Aerial crown-view tile of a tropical tree (Barro Colorado Island, Panama), acquired 20241112:
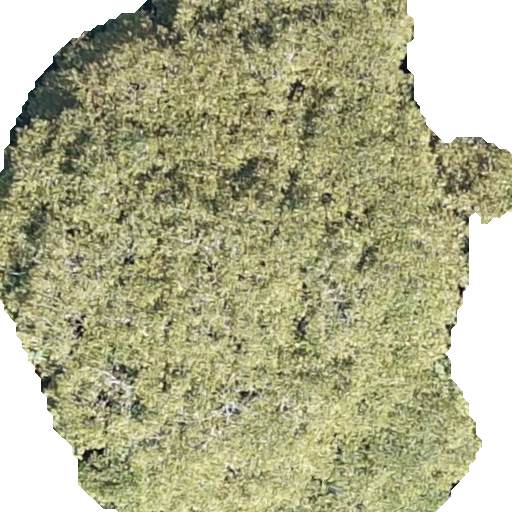
Species: Dipteryx oleifera
GBIF accepted scientific name: Dipteryx oleifera
Crown area: 389.118 m²